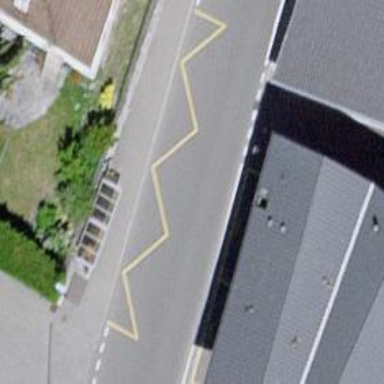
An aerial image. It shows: Bus stop with sheltered platform for public transport.